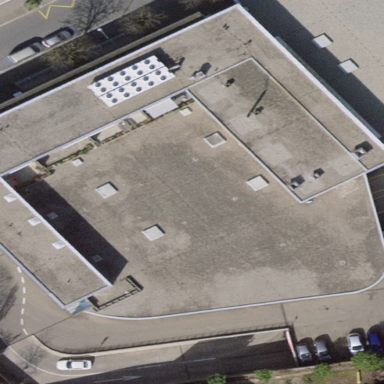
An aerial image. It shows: Mall building.